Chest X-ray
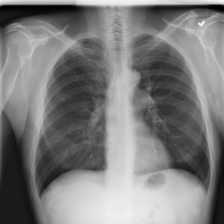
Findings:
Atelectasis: negative
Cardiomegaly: negative
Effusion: negative
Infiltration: negative
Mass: negative
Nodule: positive
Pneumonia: negative
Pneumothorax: negative
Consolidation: negative
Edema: negative
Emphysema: negative
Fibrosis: negative
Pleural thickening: negative
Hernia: negative